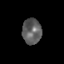
Tissue: skin
Cell type: Epithelial cells
Senescence score: 0.2385
Nuclear area (px): 478
Mean DAPI intensity: 95.55